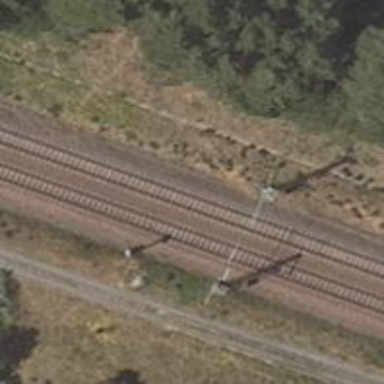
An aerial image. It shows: Railway signal.